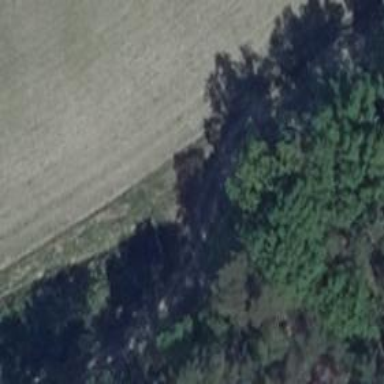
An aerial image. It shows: Culvert tunnel.